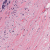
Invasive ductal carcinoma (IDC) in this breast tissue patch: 1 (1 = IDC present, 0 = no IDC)